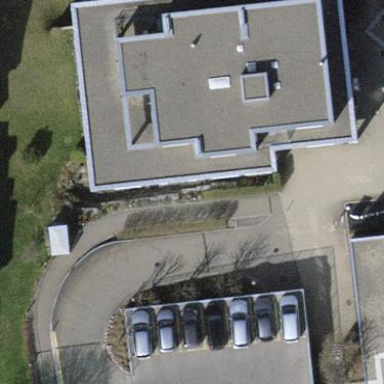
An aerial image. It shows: View of apartment building.